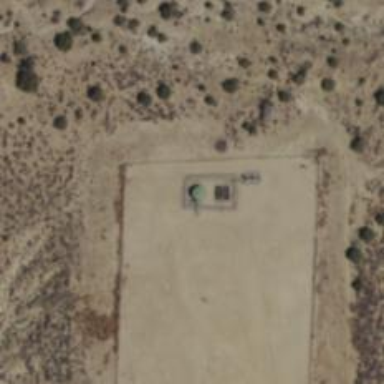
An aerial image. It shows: Storage tank with man-made structure.